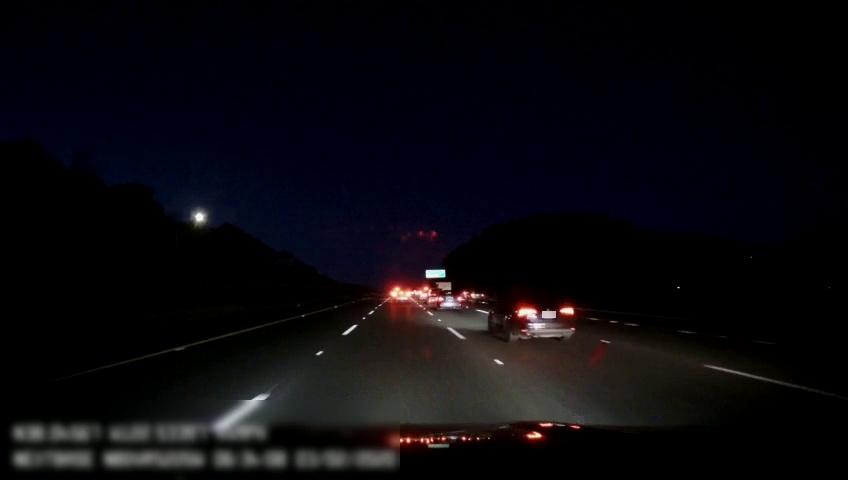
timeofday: Night
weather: Other
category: Drivable Space
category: Vehicles | Car
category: Vehicles | SUV
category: Vehicles | Other LV
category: Vehicles | Car
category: Vehicles | SUV
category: Lanes | Alternate Lane
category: Lanes | Current Lane
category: Lanes | Current Lane
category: Lanes | Alternate Lane
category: Lanes | Alternate Lane
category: Lanes | Alternate Lane